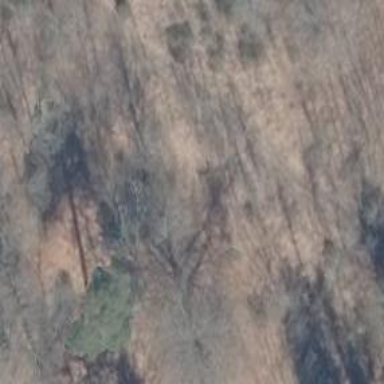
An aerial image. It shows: Hunting stand.